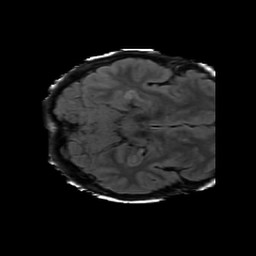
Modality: FLAIR
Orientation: axial
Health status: ill
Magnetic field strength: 3 T